Question: I'm looking for a a tutorial or a start for creating swipeable intros like this image for introducing and helping users in using the app, I know it is based on android swipeable views but all the links I found had tabs, and since these kinds of intros are very popular I though maybe there is a better and more forward way to do it.

Thanks very much
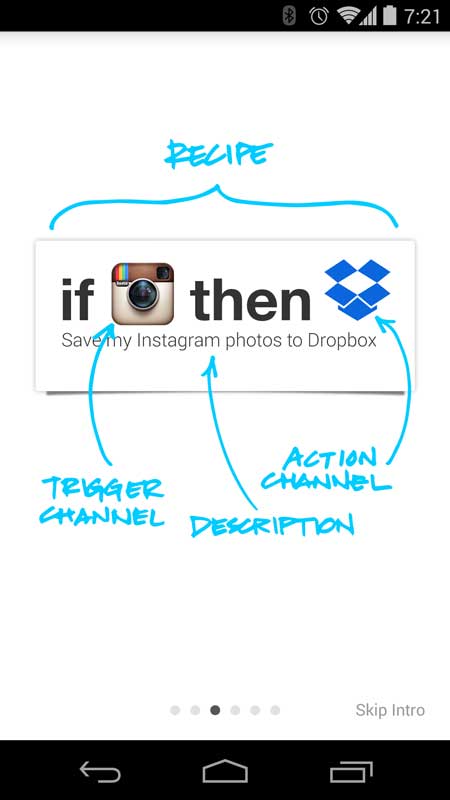
Answer: Try to use : Android-ViewPagerIndicator lib(<URL>